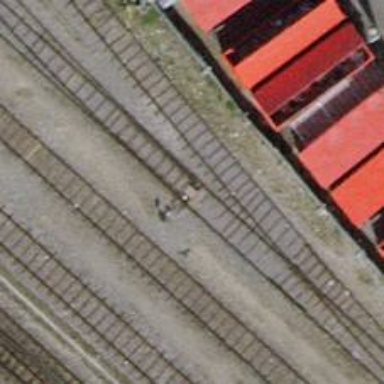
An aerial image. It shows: Railway switch.